Question: Below I have included an image illustrating my issue. In summary, I am having an issue with an approximately 2 pixel whitespace below each of the images on my website. I'm not exactly sure what is causing this, but it is most definitely not the image itself. I believe it to be the 'box-sizing: border-box' snippet in my CSS, due to the fact that 2px would be the sum of the top and bottom borders, however, removing that part of the code does not solve the issue. Any help or tips would be greatly appreciated. I have tried viewing the webpage on my mobile phone, using Firefox and using Chrome, and the issue is persistent between all of them.

The webpage in question can be found at <URL>, however, I have included a portion of the gallery's stylesheet below:
'''
#gallery > div {
border: 1px solid black;
margin: 5px;
width: auto;
}
#gallery > div > * {
display: inline-block;
}
#gallery > div > img {
position: relative;
padding: 0px;
margin: 0px;
}
#gallery > div > div.description {
position: relative;
padding: 3px;
width: auto;
vertical-align: top;
}
#galleryNav {
padding: 0px;
background-color: #dedede;
text-align: center;
border-left: 2px solid black;
border-right: 2px solid black;
border-bottom: 1px solid black;
width: 90%;
margin: auto;
}
#galleryNav > a {
text-decoration: none;
color: black;
font-family: Arial;
font-weight: bold;
display: inline-block;
padding: 10px 8px 10px 8px;
margin: 0px;
}
#galleryNav > a:hover {
background-color: #efefef;
}
#galleryNav > a.active {
background-color: #afafaf;
}
'''
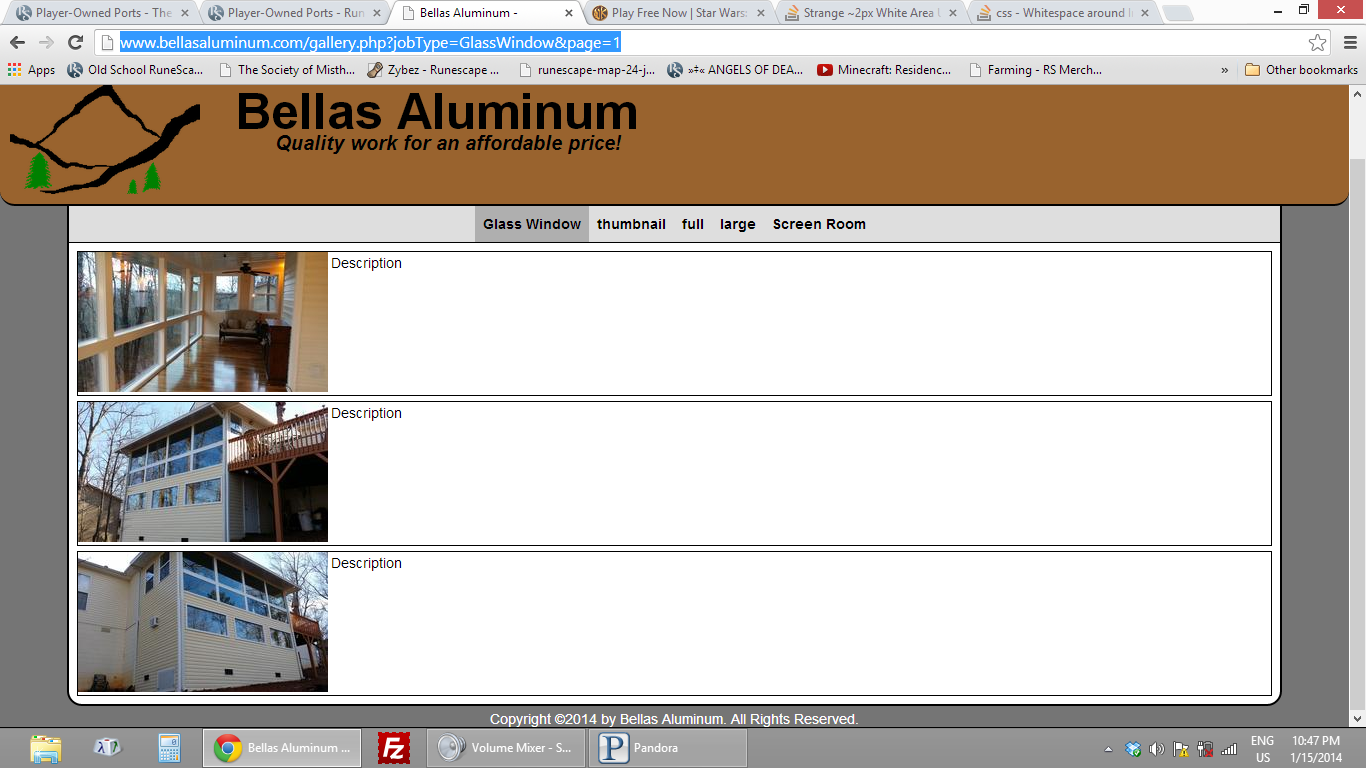
Answer: You can either make the 'img' elements 'block' level:
'''
#gallery > div > img {
display:block;
}
'''
or, change the 'vertical-align' property value to something like 'top'. (the default is 'baseline')
'''
#gallery > div > img {
vertical-align:top;
}
'''
The second option ('vertical-align:top') should be used in this instance, because you want the text to be 'inline' with the 'img' element.